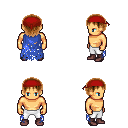
a pixel art fantasy rpg character, male body template, human, tanned skin, blue tattered cape, white pants, brown plain hairstyle, red bandana, maroon shoes, four views (front, back, left, right), 2x2 character sprite sheet, small pixel art, hard edges, no anti-aliasing